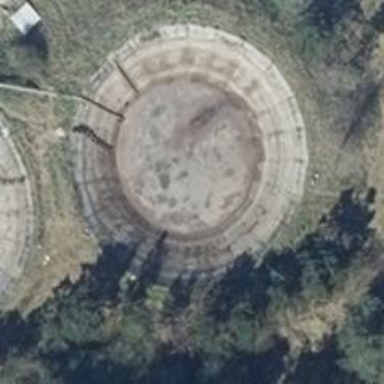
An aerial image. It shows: Slurry tank building.